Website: home-depot
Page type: cart
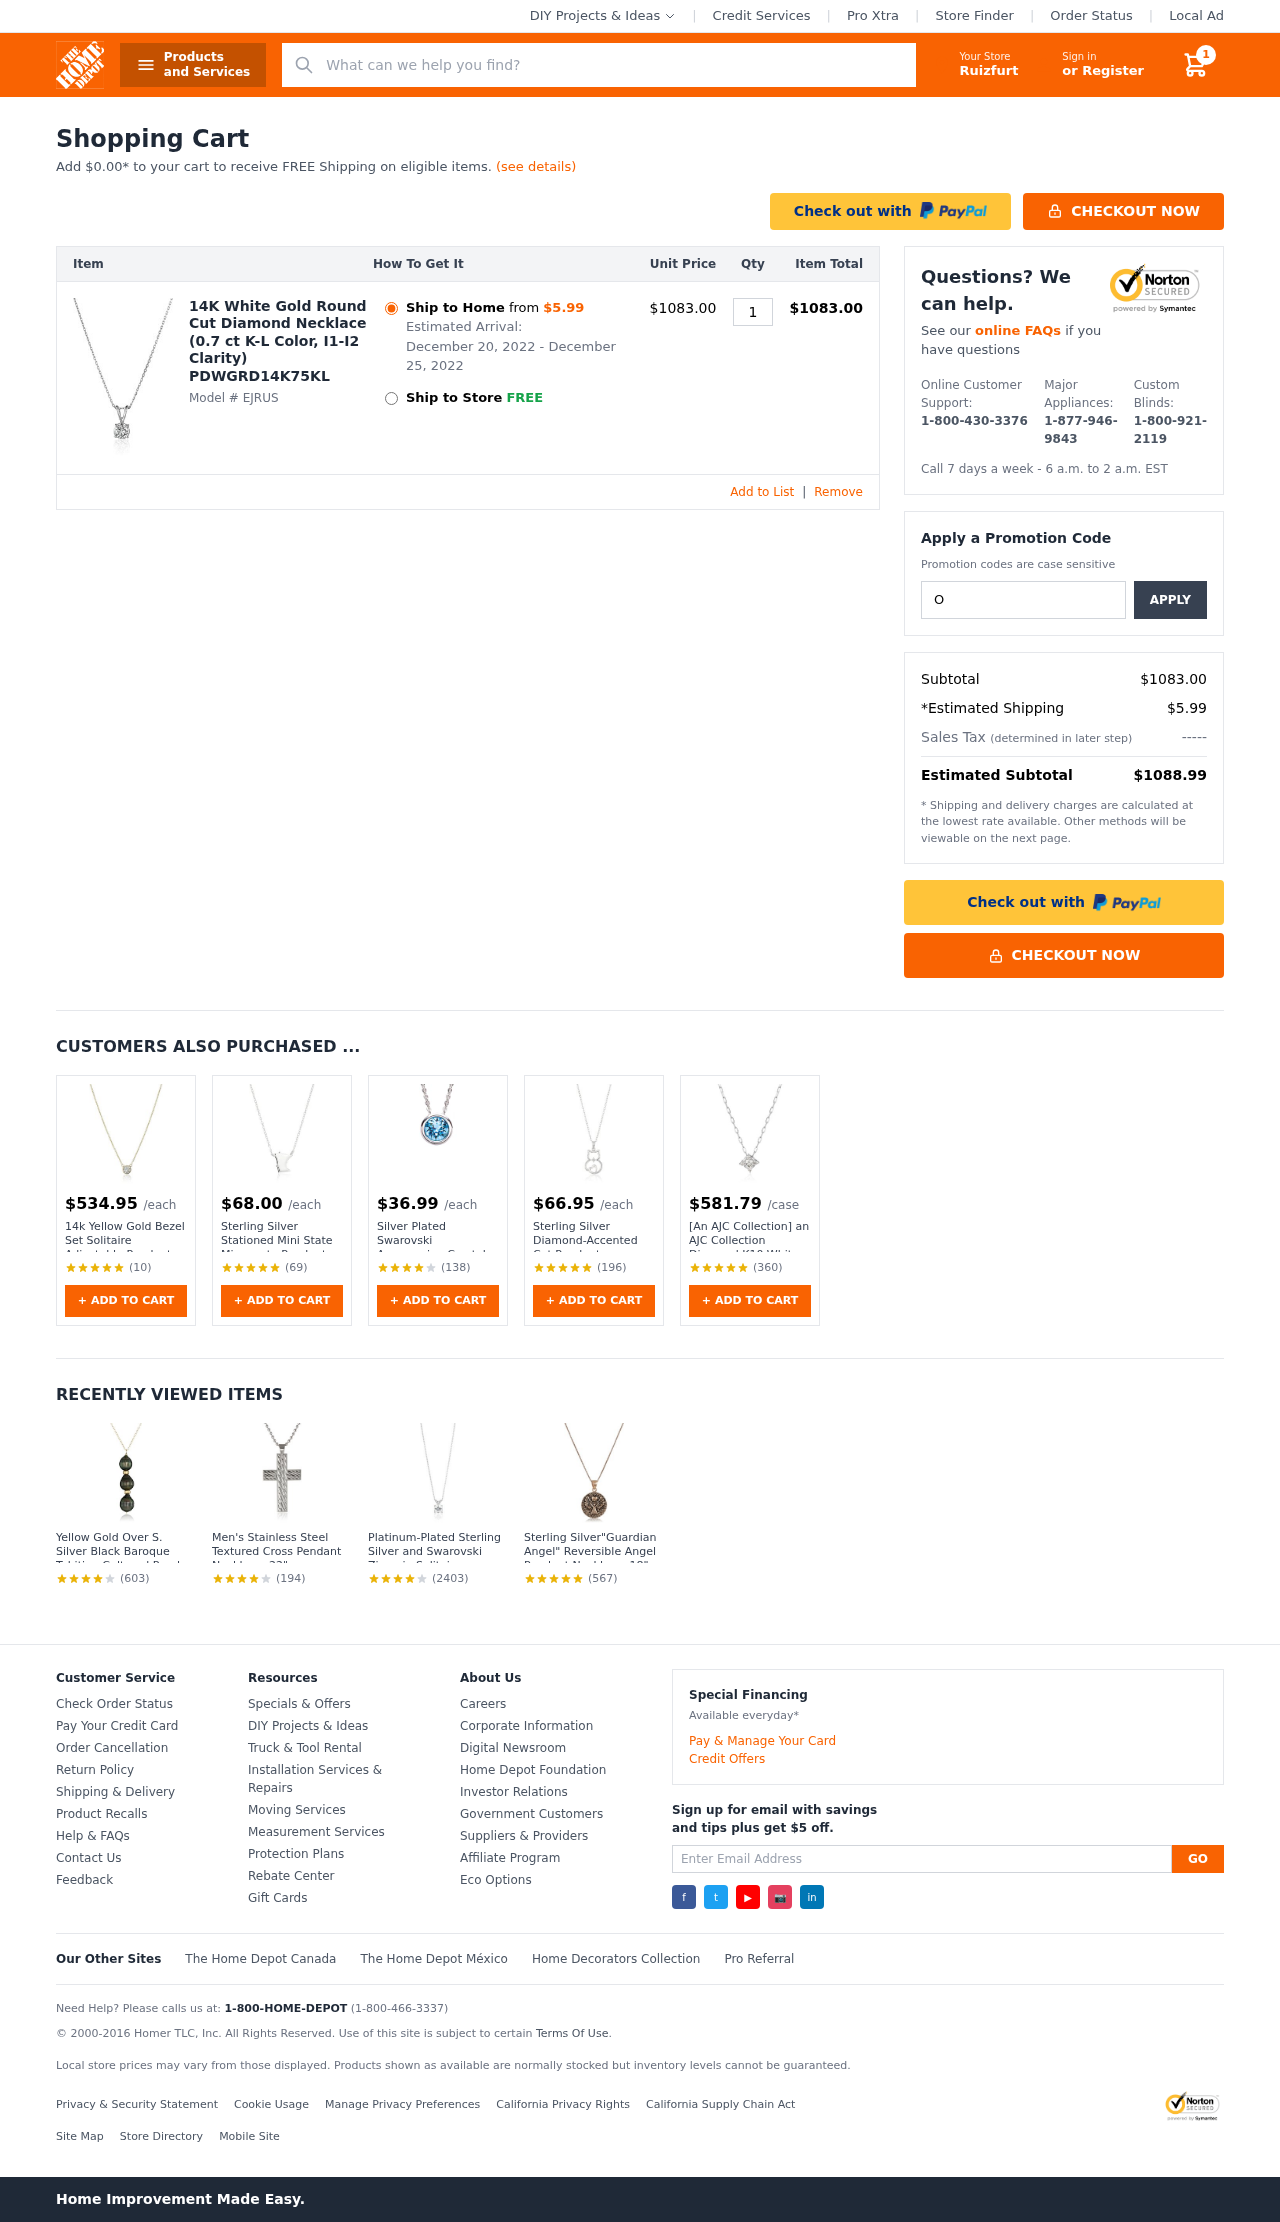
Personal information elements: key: PII_CITY
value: Ruizfurt
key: PII_PROMO_CODE
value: OFF98
Product elements: key: PRODUCT1_NAME
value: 14K White Gold Round Cut Diamond Necklace (0.7 ct K-L Color, I1-I2 Clarity) PDWGRD14K75KL
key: PRODUCT1_PRICE
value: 1083
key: PRODUCT1_QUANTITY
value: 1
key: PRODUCT2_PRICE
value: $534.95
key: PRODUCT2_NAME
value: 14k Yellow Gold Bezel Set Solitaire Adjustable Pendant Necklace (1/2cttw, J-K Color, I1-I2 Clarity),
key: PRODUCT2_NUM_RATINGS
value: (10)
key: PRODUCT3_PRICE
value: $68.00
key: PRODUCT3_NAME
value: Sterling Silver Stationed Mini State Minnesota Pendant Necklace, 16"+2" Extender
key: PRODUCT3_NUM_RATINGS
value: (69)
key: PRODUCT4_PRICE
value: $36.99
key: PRODUCT4_NAME
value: Silver Plated Swarovski Aquamarine Crystal Birthstone Pendant Necklace (March)
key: PRODUCT4_NUM_RATINGS
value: (138)
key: PRODUCT5_PRICE
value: $66.95
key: PRODUCT5_NAME
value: Sterling Silver Diamond-Accented Cat Pendant Necklace, 18"
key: PRODUCT5_NUM_RATINGS
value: (196)
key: PRODUCT6_PRICE
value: $581.79
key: PRODUCT6_NAME
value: [An AJC Collection] an AJC Collection Diamond K10 White Gold Necklace 0442 – 7877 – 0012 – 0000
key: PRODUCT6_NUM_RATINGS
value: (360)
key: PRODUCT7_NAME
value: Yellow Gold Over S. Silver Black Baroque Tahitian Cultured Pearl with Rondelle Pendant Necklace
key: PRODUCT7_NUM_RATINGS
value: (603)
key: PRODUCT8_NAME
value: Men's Stainless Steel Textured Cross Pendant Necklace, 22"
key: PRODUCT8_NUM_RATINGS
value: (194)
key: PRODUCT9_NAME
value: Platinum-Plated Sterling Silver and Swarovski Zirconia Solitaire Pendant Necklace, 16 Inch
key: PRODUCT9_NUM_RATINGS
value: (2403)
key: PRODUCT10_NAME
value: Sterling Silver"Guardian Angel" Reversible Angel Pendant Necklace, 18"
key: PRODUCT10_NUM_RATINGS
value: (567)
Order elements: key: ORDER_NUM_ITEMS
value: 1
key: AMOUNT_TO_FREE_SHIPPING
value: $0.00
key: ORDER_SHIPPING_DATE
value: December 20, 2022
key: ORDER_DELIVERY_DATE
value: December 25, 2022
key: ORDER_ITEM_TOTAL
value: $1083.00
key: ORDER_SUBTOTAL
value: $1083.00
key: ORDER_SHIPPING_COST
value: $5.99
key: ORDER_TOTAL
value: $1088.99
Search elements: key: HEADER_SEARCH
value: What can we help you find?